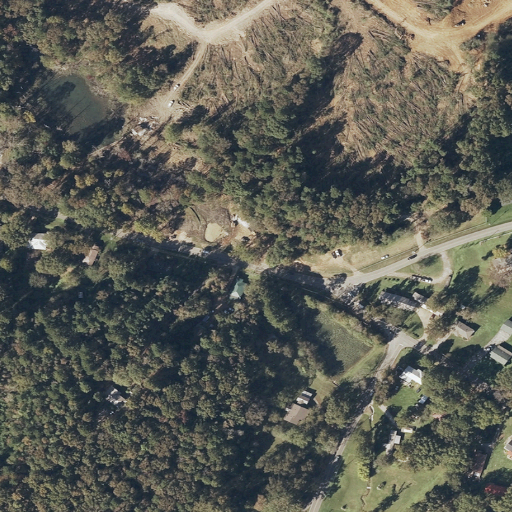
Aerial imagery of gap in Alabama named Clear Branch Gap containing open development, evergreen forest, low intensity development, mixed forest, deciduous forest, medium intensity development, herbaceous wetlands, and pasture